Interaction volume radius: 5 \u00c5
Interaction volume height: 40 \u00c5
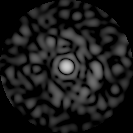
Disorder parameter: 0.8347